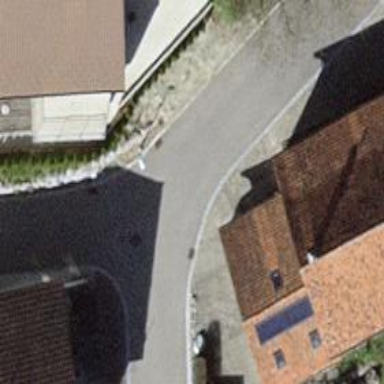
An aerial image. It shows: Asphalt road in residential area.